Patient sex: M
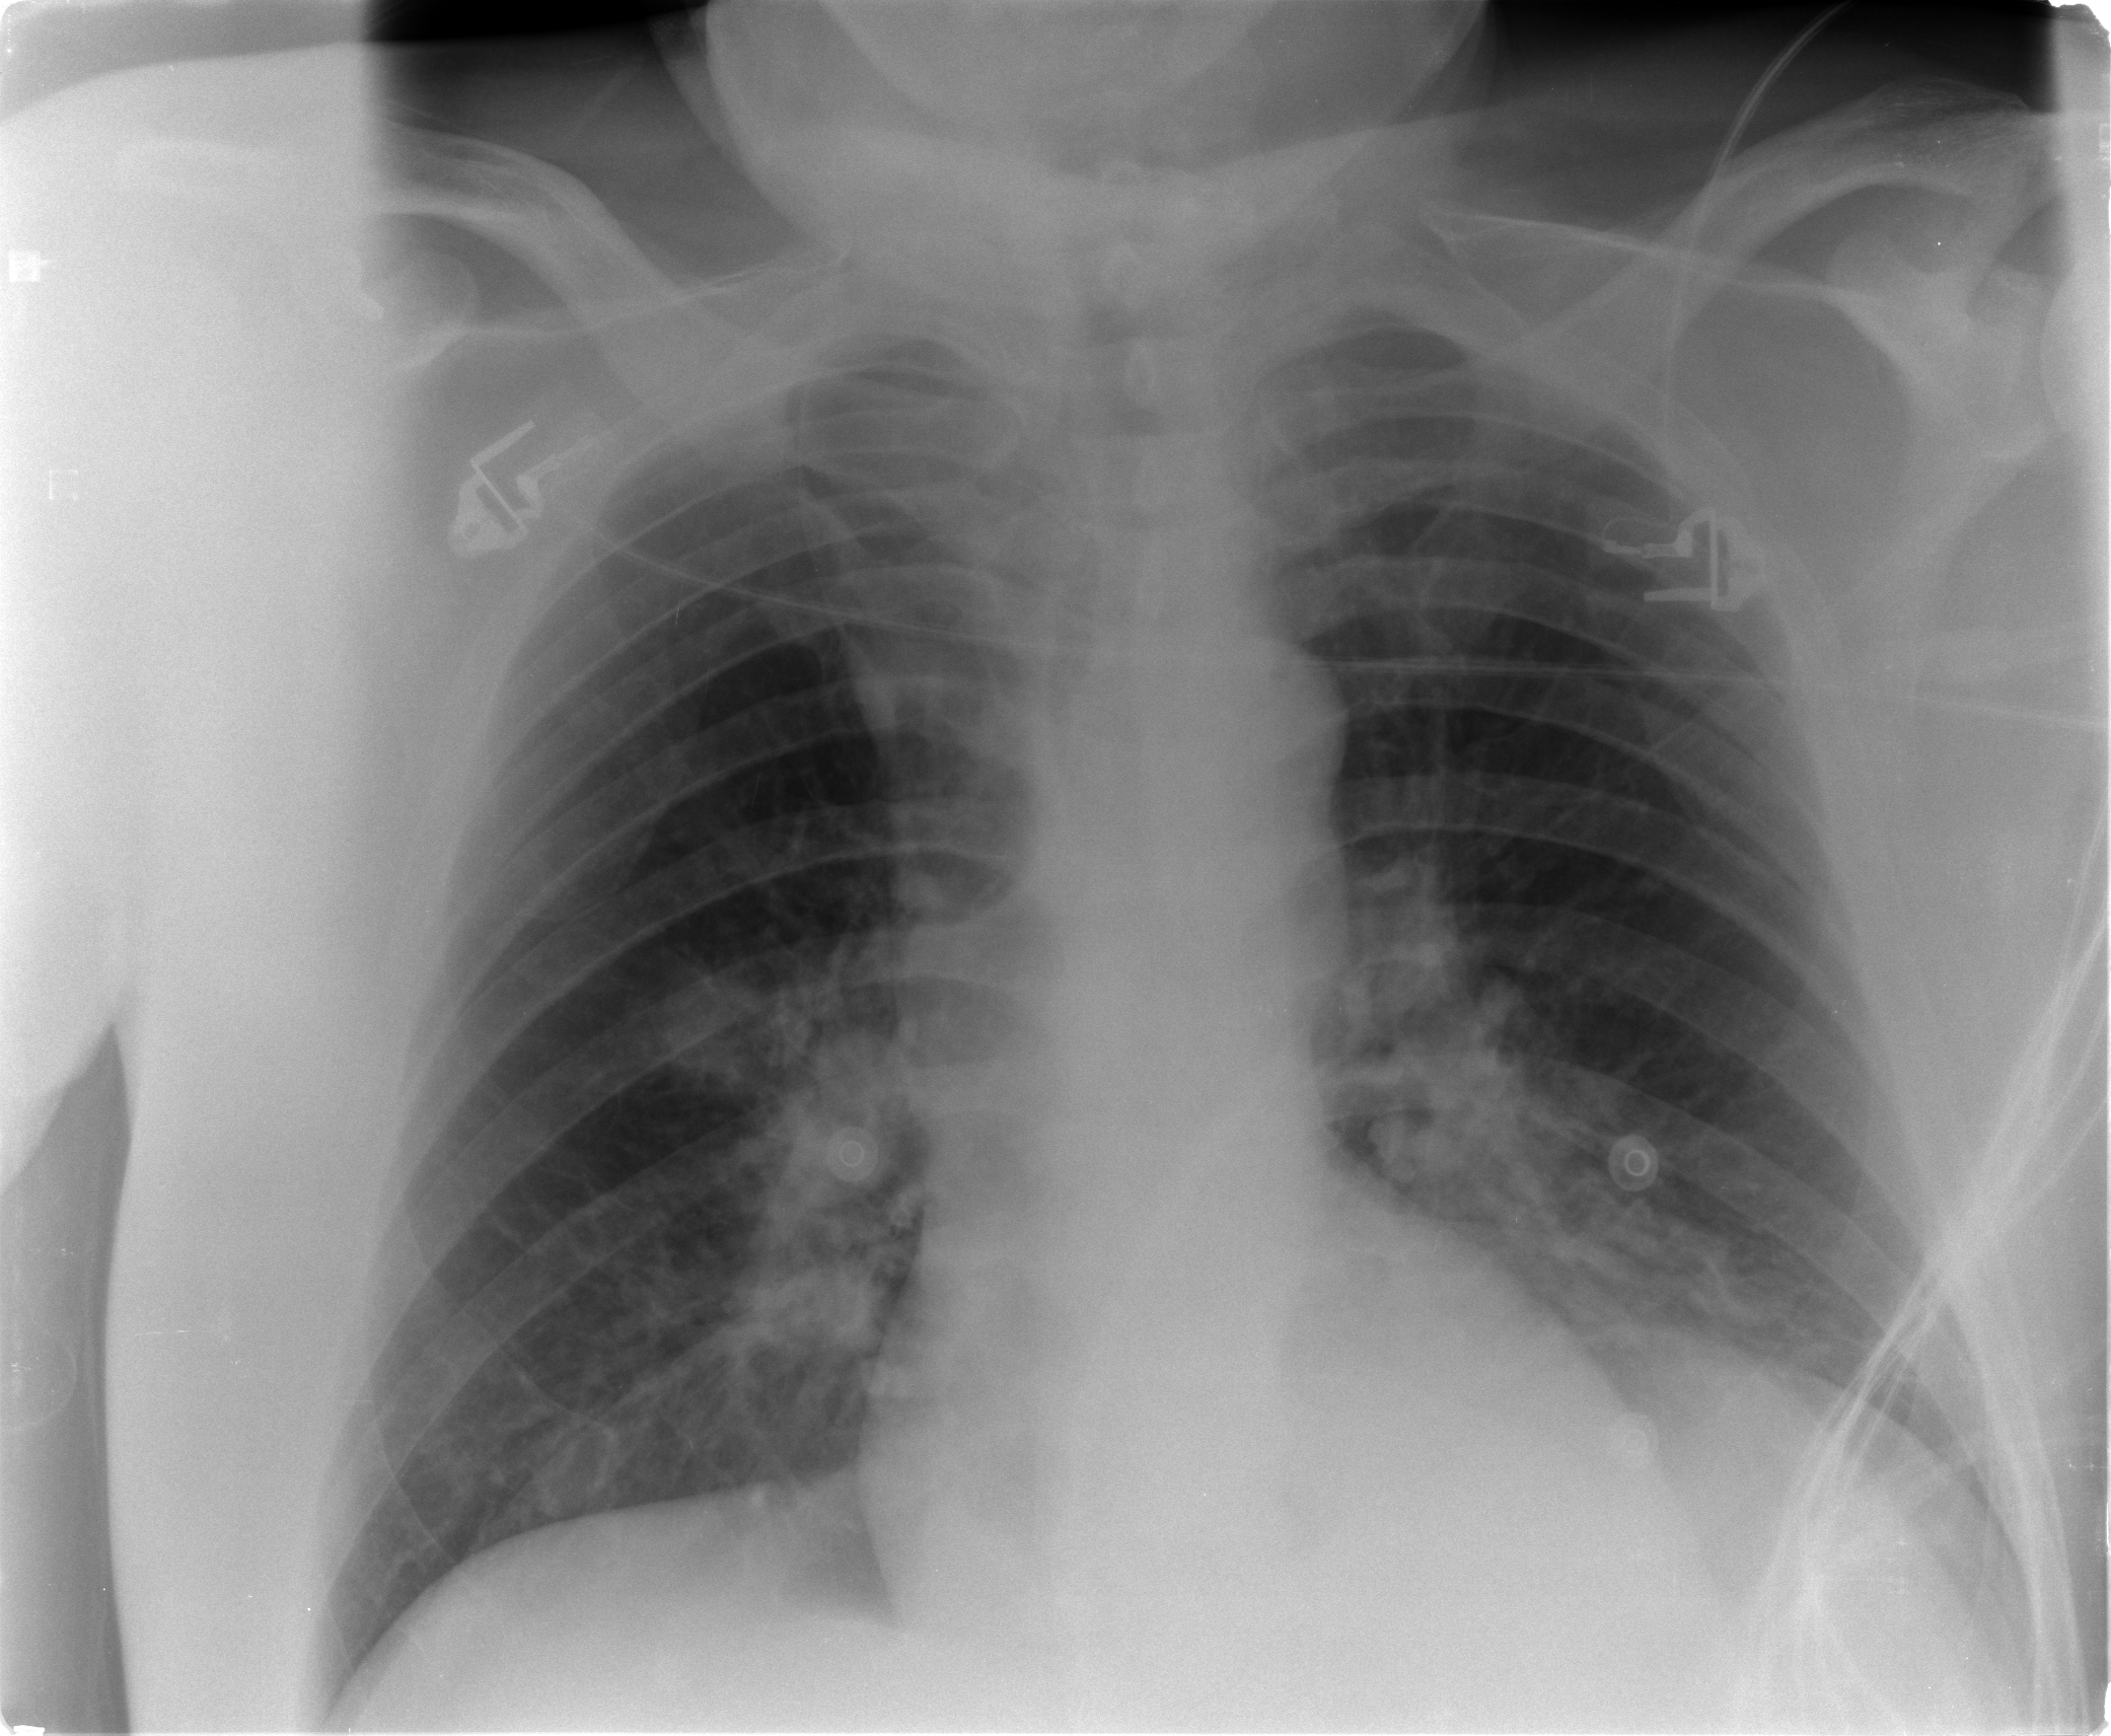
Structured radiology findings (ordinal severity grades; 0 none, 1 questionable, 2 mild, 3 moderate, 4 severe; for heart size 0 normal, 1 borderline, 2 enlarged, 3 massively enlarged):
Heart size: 0
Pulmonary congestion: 1
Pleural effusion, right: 0
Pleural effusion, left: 0
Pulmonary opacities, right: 0
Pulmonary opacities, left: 2
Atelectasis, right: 2
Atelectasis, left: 2